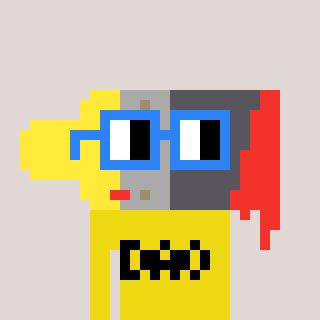
a pixel art character with square blue glasses, a paintbrush-shaped head and a yellow-colored body on a warm background